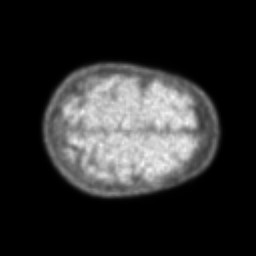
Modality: PET
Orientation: axial
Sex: female
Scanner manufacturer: ge